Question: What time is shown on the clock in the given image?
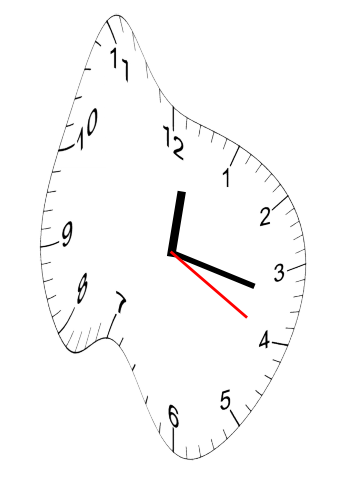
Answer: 12:17:20